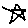
Label: star